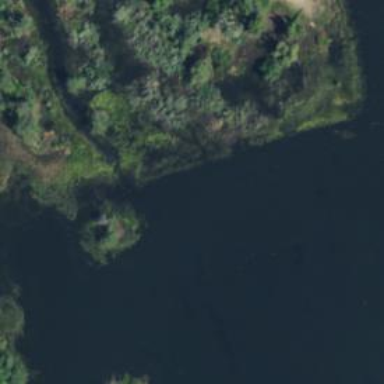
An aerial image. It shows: Pond surrounded by natural water.